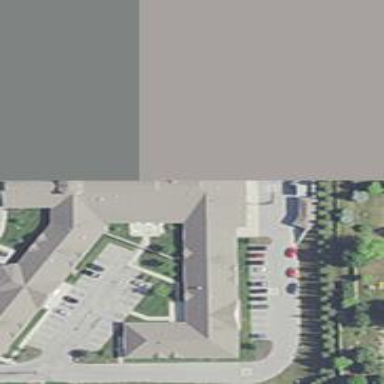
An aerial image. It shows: Nursing home building.